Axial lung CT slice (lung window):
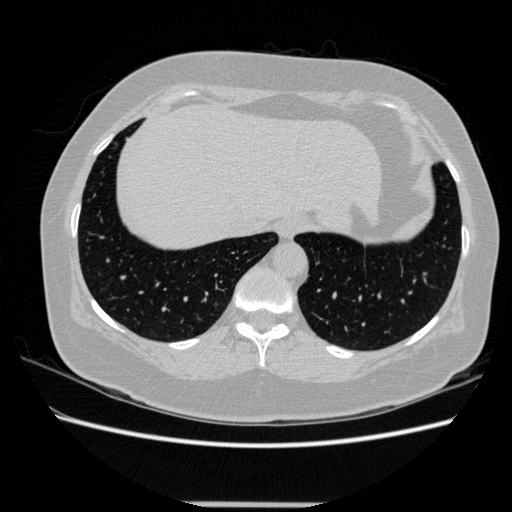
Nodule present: no